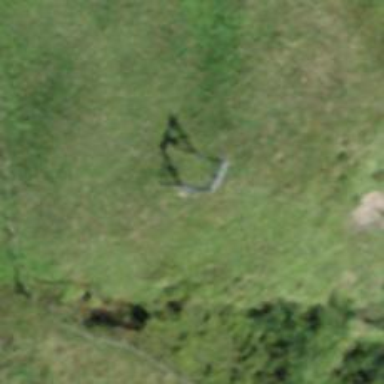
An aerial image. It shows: Pylon used for aerialway.